Field crop: maize
Growth stage: 2
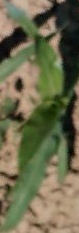
Species: maize